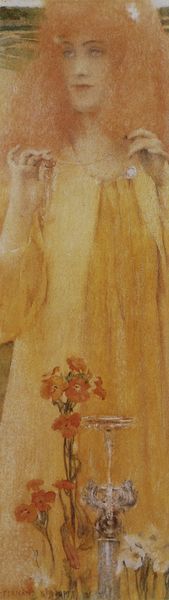
Titel: Nemesia
Künstler: Fernand Khnopff
Standort: Paris
Institution: (Privatbesitz)
Schlagwörter: blau, gemälde, hand, umhang, wasser, weiß, gelb, grün, impressionismus, landschaft, ocker, ausschnitt, blume, blumen, finger, frau, frisur, grau, haar, hell, hintergrund, jahrhundertwende, kleid, mund, nase, orange, schmuck, blick, blüte, blüten, gebäude, gras, park, rot, tuch, hochformat, malerei, symbolismus, jung, arme, augen, gesicht, halten, kleidung, lang, mensch, silber, ärmel, bildnis, hände, portrait, porträt, spiegel, feld, häuser, natur, schlank, gewand, gold, haare, stoff, pflanze, pflanzen, augenbrauen, blässe, lippen, locken, schön, seide, wald, zart, brunnen, garten, vase, farben, kette, modern, blümchen, grünanlage, haarband, jugendstil, detail, schmal, floral, um 1900, tischchen, leuchter, stuck, stil, nägel, dreiviertelprofil, klimt, gewächs, hoch, frühling, abendkleid, zierlich, stile, rothaarig, rechteck, groß, mohn, mohnblumen, jugenstil, kupfer, schwert, malen, österreich, femme fatale, kerzenständer, kerzenhalter, kerzenleuchter, weißß, verschwommen, hintergund, fingernägel, rotblond, lanschaft, durchsichtig, rechteckig, hochkant, präraffaeliten, venus, ständer, wien, nelken, lilien, gustav, format, khnopff, blaß, jungendstil, mucha, brunne, schiele, matisse, zerbrechlich, kelidung, hexe, jahrhundert, orchidee, schmücken, rossetti, symbolisch, rotes haar, negligee, hippie, chiffon, handhaltung, verklärt, alfons, fingerspitzen, alfons mucha, großbritannien, orane, lag, gelbes kleid, werstatt, wiener werksatt, wiener werkstadt, kettte, 1920, lnag, finegr, vhmuck, bäumerot